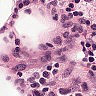
Metastatic tissue present: no